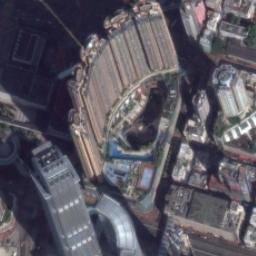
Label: commercial_area